Field crop: maize
Growth stage: 2
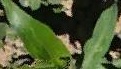
Species: maize